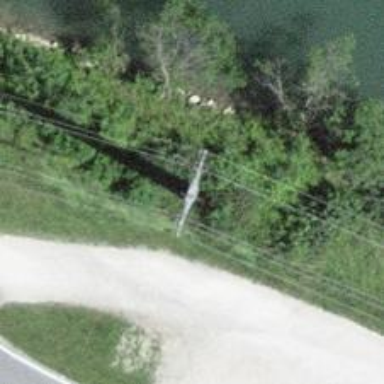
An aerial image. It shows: Concrete power pole.